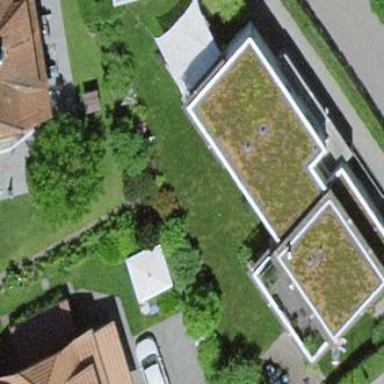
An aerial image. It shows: Residential building.